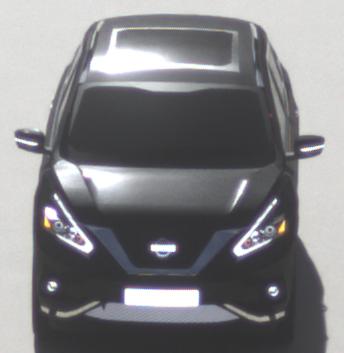
Make: Nissan
Model: Murano
Detailed model: Gen. 3 Z52
Model produced from: 2015
Doors: 5
Color: black
Road condition: dry road
Daytime: morning or afternoon
Contrast: high contrast